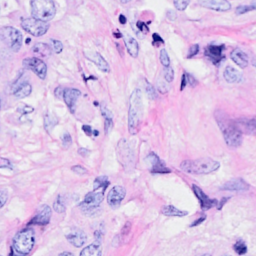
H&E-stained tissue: Breast